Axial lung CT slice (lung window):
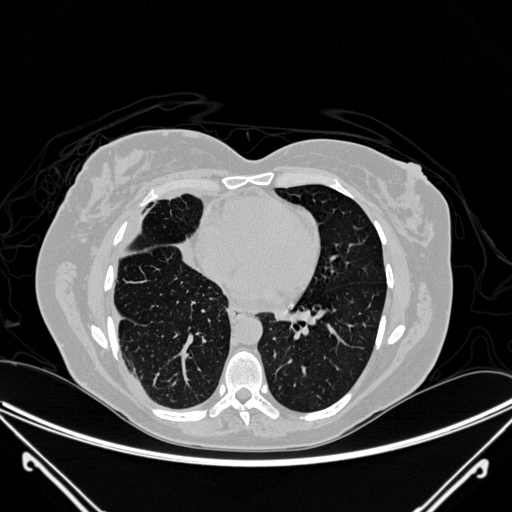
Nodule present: no